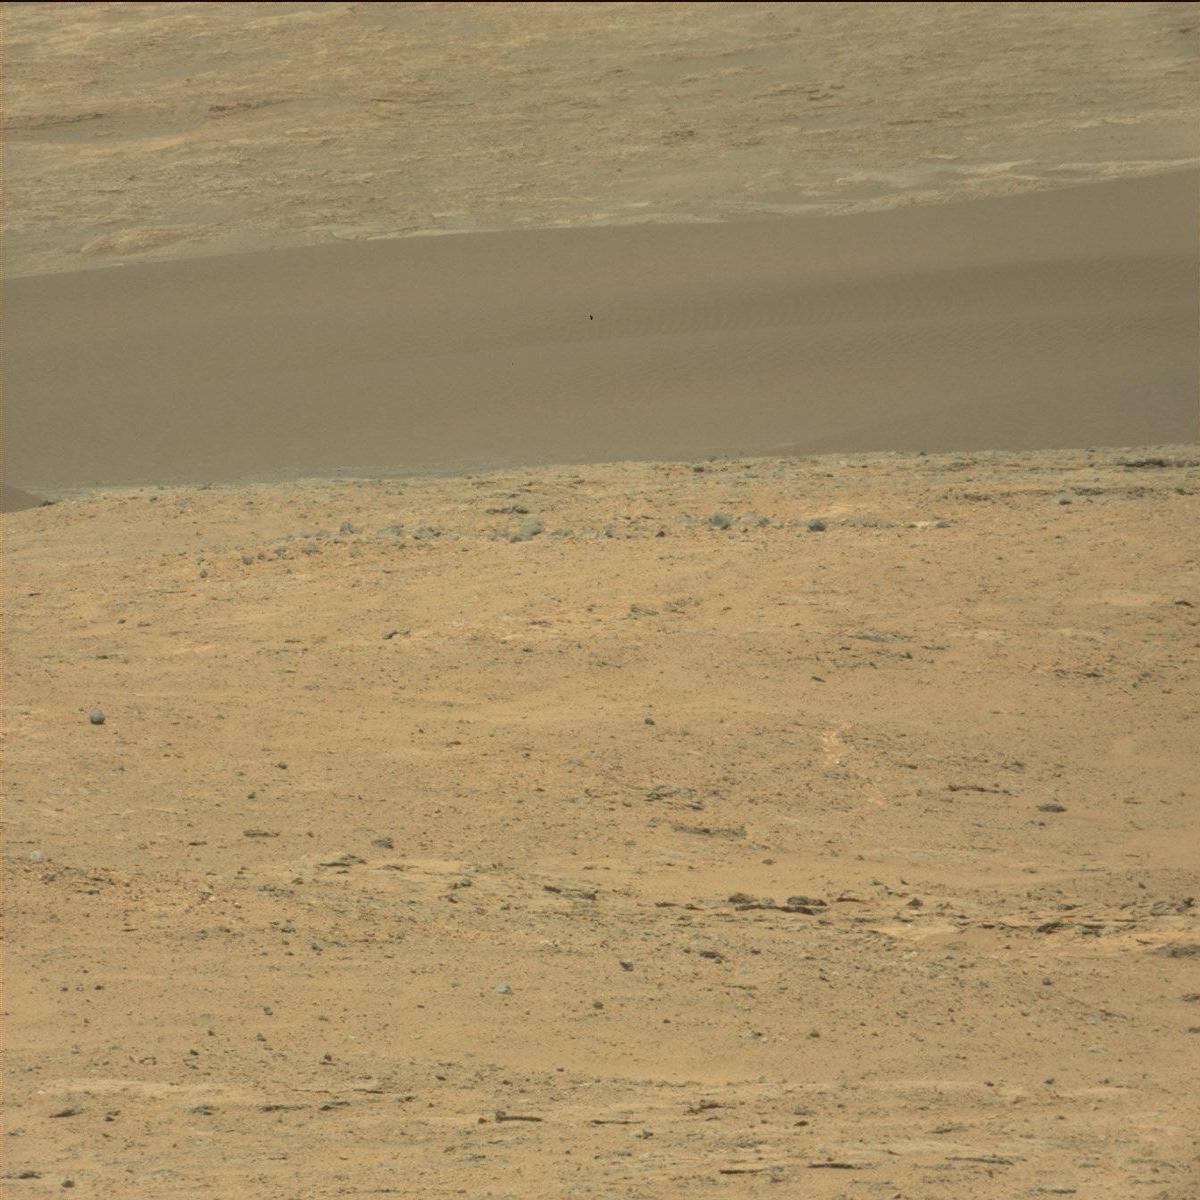
Terrain classes present: Bedrock, Ridge, Sand / Soil